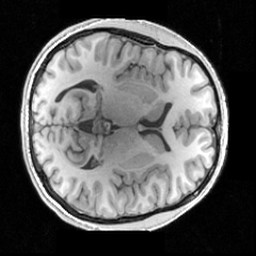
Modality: T1w
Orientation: axial
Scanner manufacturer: siemens
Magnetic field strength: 3 T
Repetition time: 1.63 s
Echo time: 0.00311 s